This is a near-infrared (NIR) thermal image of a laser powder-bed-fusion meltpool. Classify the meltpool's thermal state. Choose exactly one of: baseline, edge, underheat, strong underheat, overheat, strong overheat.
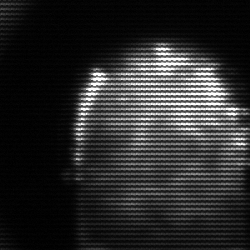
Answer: baseline